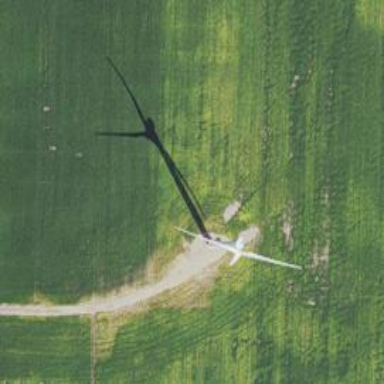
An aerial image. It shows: Wind turbine generator that utilizes wind as its source for generating electricity. It is of the horizontal axis type.